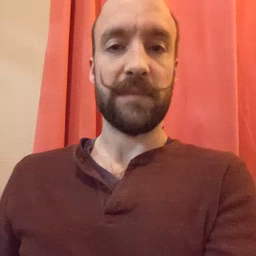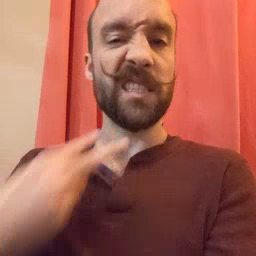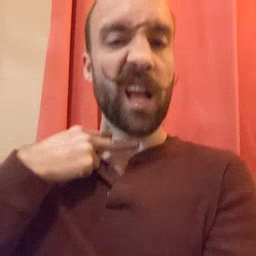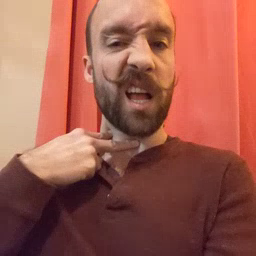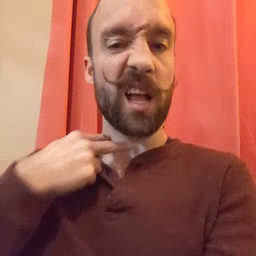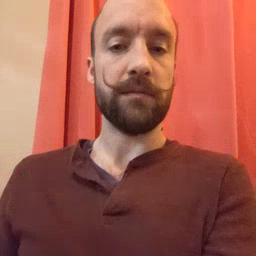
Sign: stuck